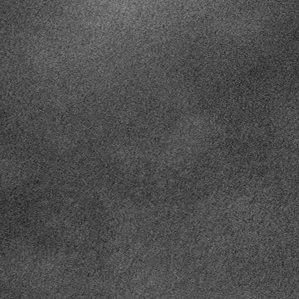
Label: frost